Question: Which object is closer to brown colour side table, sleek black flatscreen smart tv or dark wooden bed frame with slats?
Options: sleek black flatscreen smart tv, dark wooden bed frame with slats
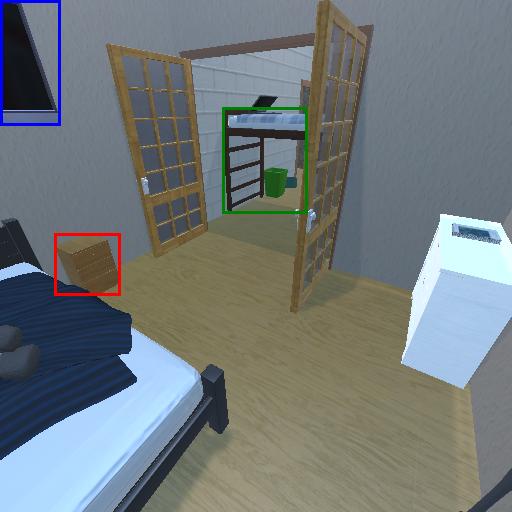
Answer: sleek black flatscreen smart tv